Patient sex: M
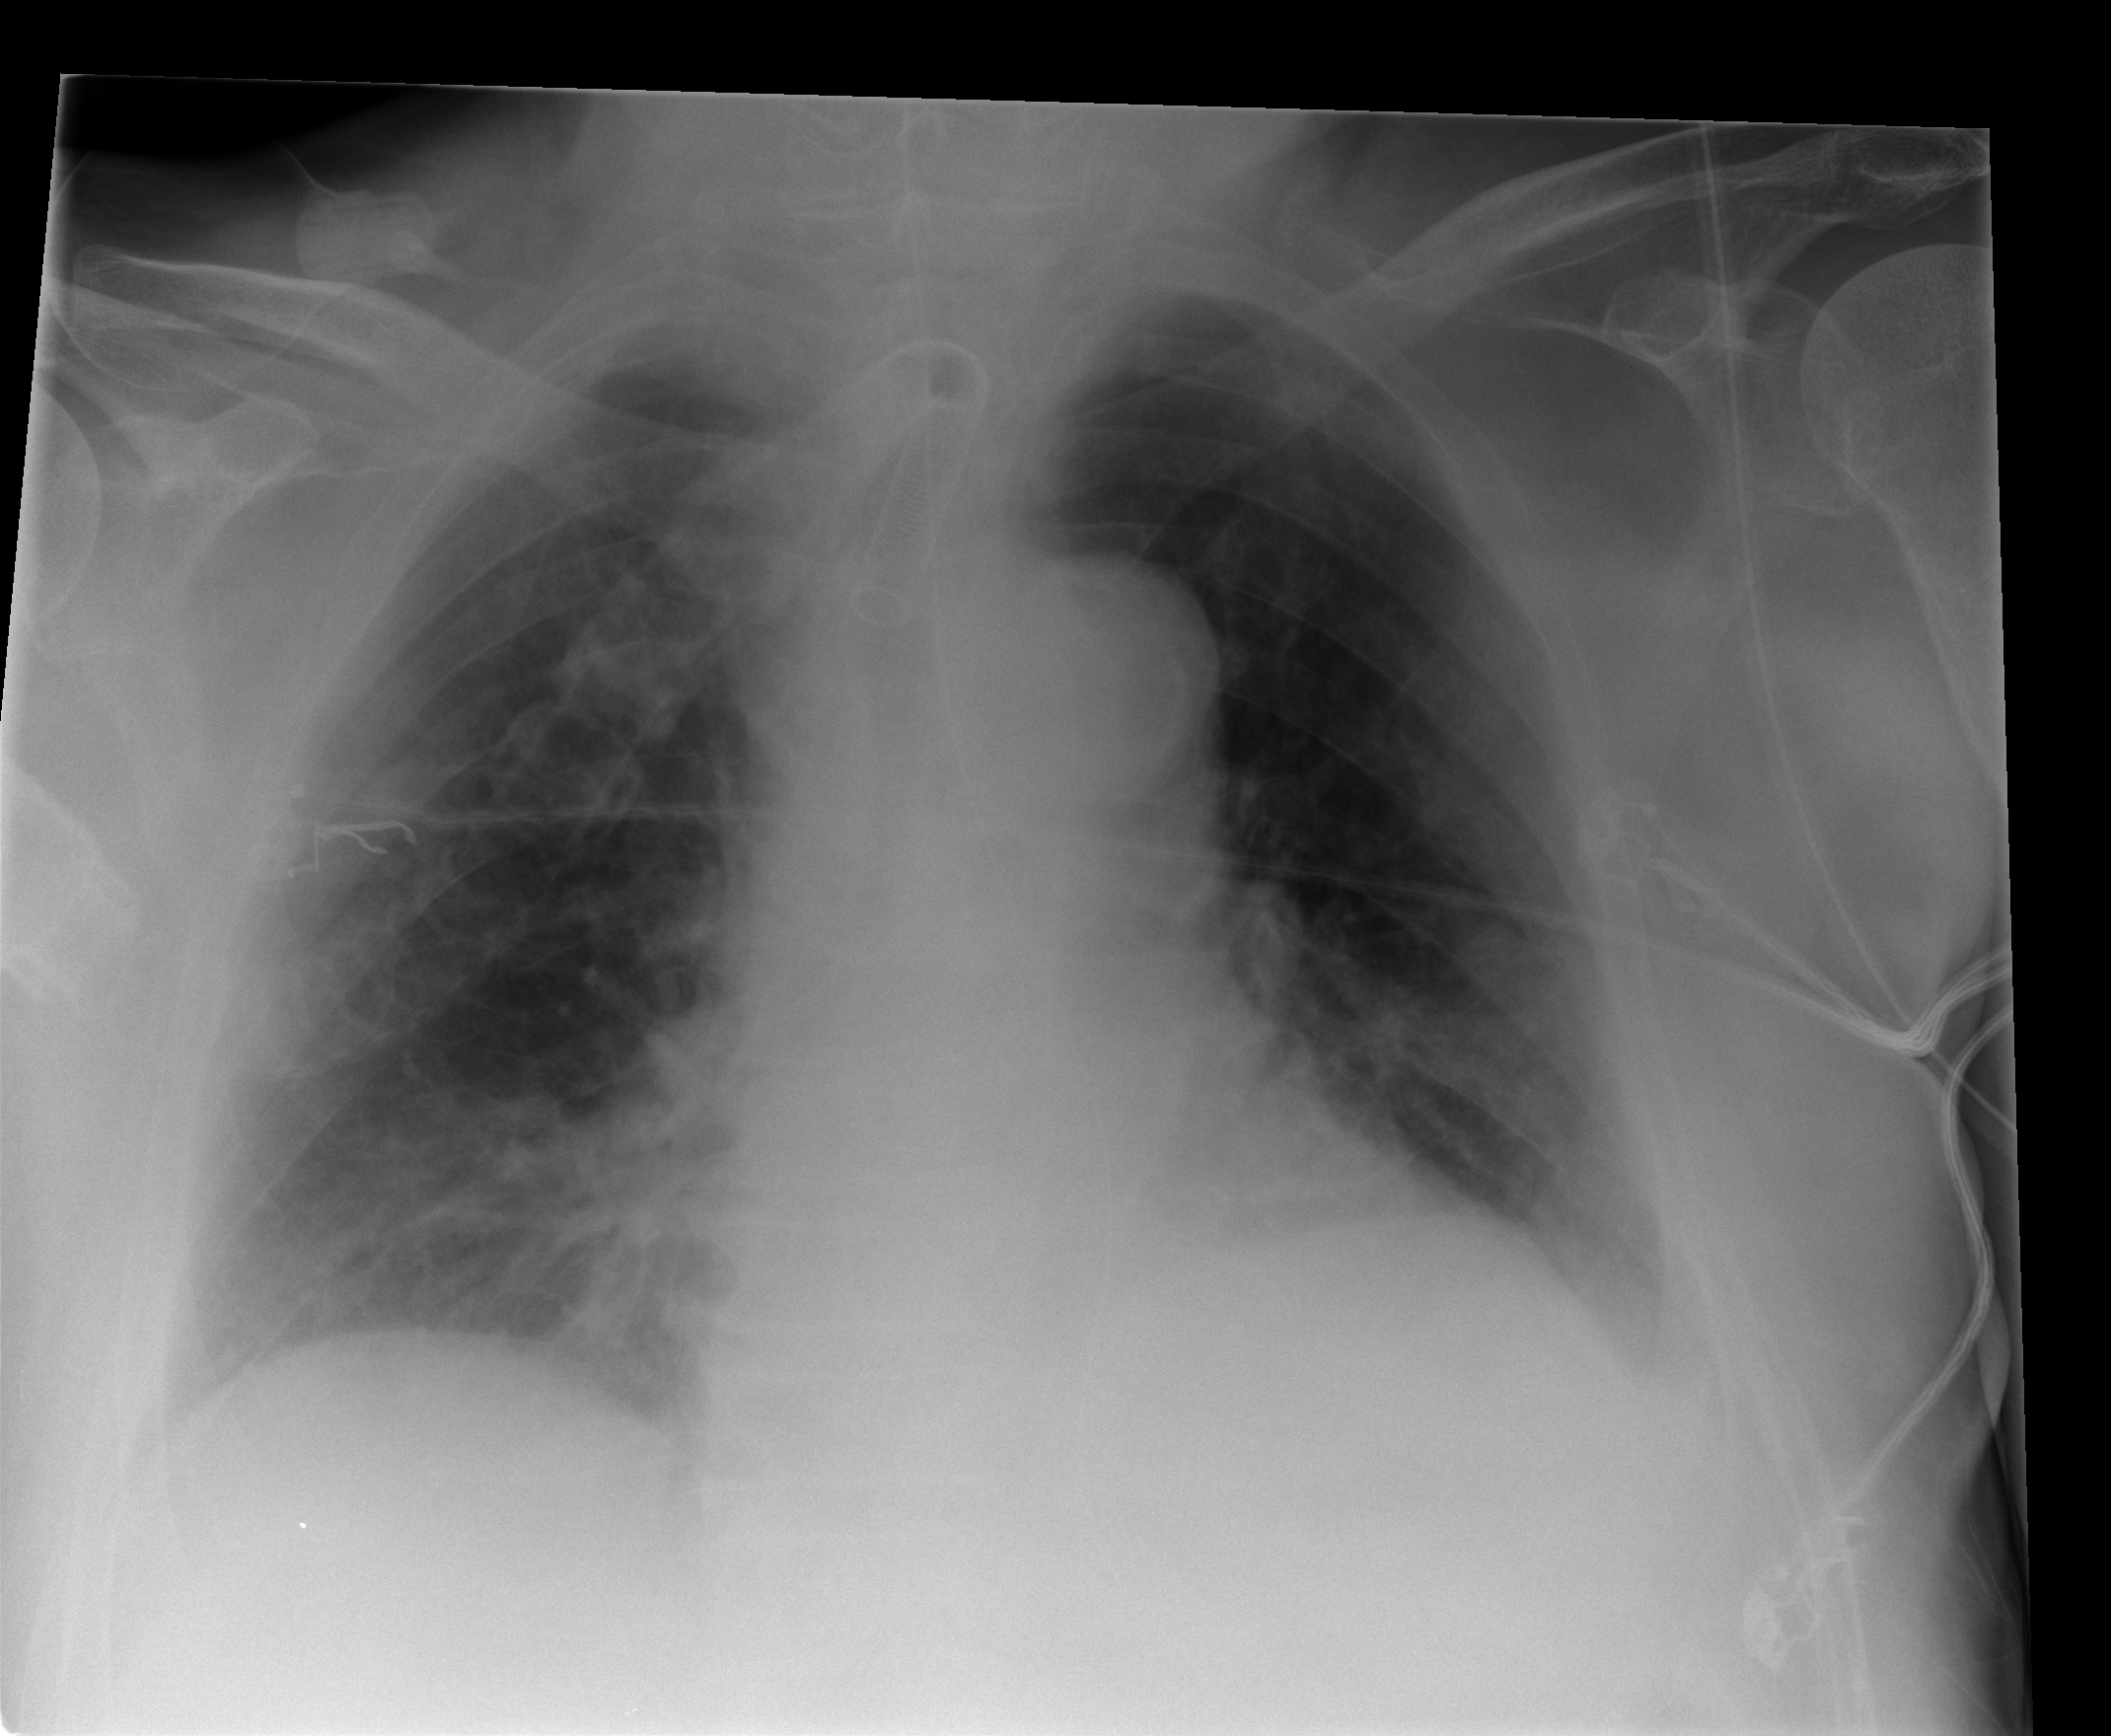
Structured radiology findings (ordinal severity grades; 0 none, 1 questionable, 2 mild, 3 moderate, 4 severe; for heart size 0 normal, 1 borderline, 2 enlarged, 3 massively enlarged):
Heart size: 2
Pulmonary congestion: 0
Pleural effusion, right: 0
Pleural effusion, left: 2
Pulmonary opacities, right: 2
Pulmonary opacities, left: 0
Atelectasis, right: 2
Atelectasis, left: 0